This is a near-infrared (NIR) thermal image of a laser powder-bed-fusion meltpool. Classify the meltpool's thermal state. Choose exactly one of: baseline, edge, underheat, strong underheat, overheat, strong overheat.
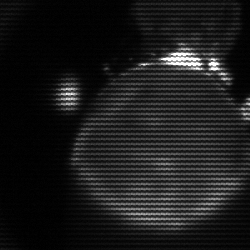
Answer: edge